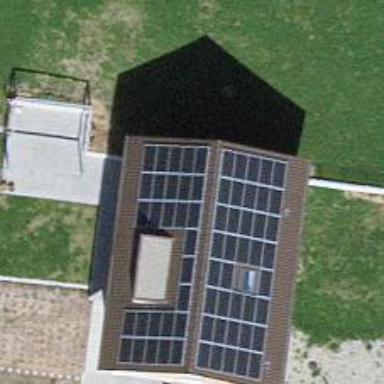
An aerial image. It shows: Solar power generator with photovoltaic panels.